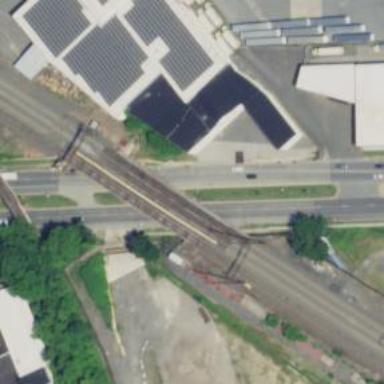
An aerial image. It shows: Railway bridge with electrified contact lines.